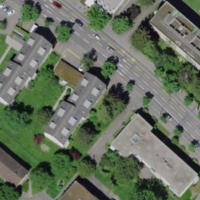
EUNIS habitat code: 55
Species observed at this site:
Bellis perennis